Question: I am looking for textboxlist implementation that uses bootstrap and jquery. I found one on web but it seems to require Mootools:
<URL>
I am at a beginner level and not sure how much effort will it take to create a similar functionality on my own. If there are open-sourced libraries out there I would love to use them.
What I am trying to do is implement a 'textbox' where users can start typing free form text and whenever a 'space' is encountered it turns that into a 'button' appearing embedded within the textbox with a close button. Essentially, each word will be it's own button. In appearance it will look something like the following minus the drop-down:

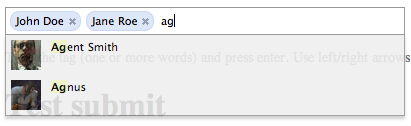
Answer: See <URL>
<URL>
Somone (Nishant) in the first list suggested this for bootstrap: <URL>